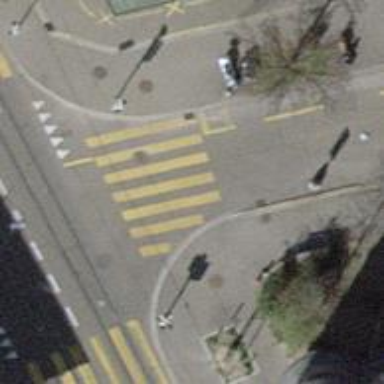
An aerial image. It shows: Zebra crossing with traffic signals.